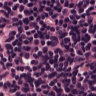
Metastatic tissue present: no